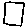
Label: square